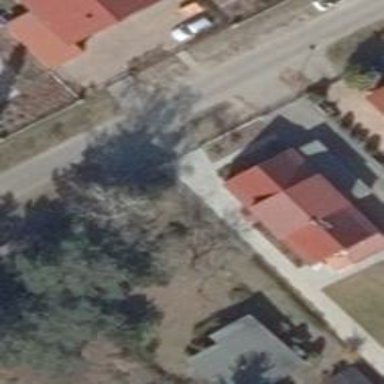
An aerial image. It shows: Detached building with gabled roof.